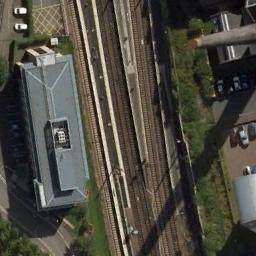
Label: railway